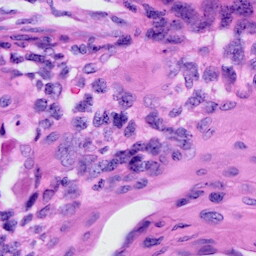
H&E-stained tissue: Cervix